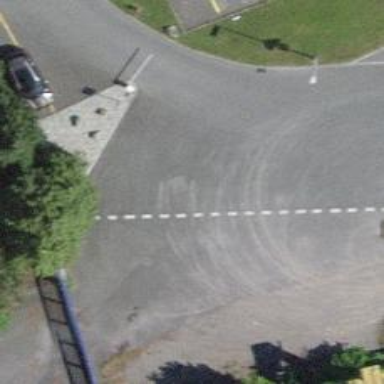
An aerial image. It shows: Unmarked crossing on footway.